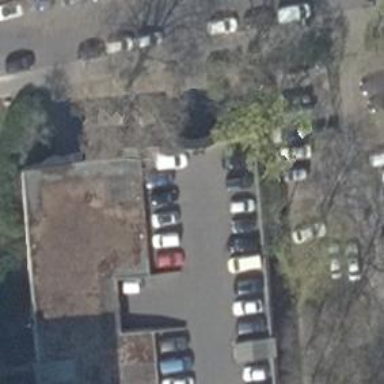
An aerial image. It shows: Entrance to multi-storey parking facility.